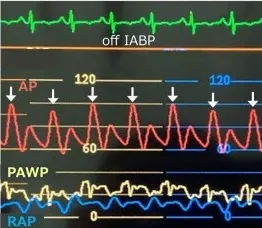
Haemodynamic parameters before and after ivabradine. Was not caused by a brief cessation of IABP. White arrows). Respiratory fluctuations of AP were parallel to PAWP. AP, arterial pressure; PAWP, pulmonary artery wedge pressure; RAP, right atrial pressure.
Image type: electrography (ekg)